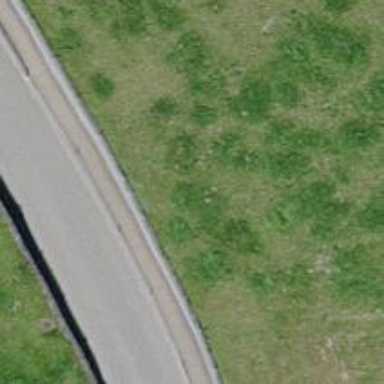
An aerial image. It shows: Retaining wall.